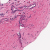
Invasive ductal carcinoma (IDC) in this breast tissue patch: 0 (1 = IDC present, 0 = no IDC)